Current action and preconditions to check: trajectory_clear

Your task: For each precondition in the list above, predict whether it will hold at this action.

Consider the current scene as observed from the mobile robot's camera, and analyze the predicted future states of all dynamic agents (e.g., people, animals, vehicles, or any moving entities) within the NEXT SECOND.

IMPORTANT: Only answer "very likely" if you are absolutely certain—based on strong, clear evidence—that a dynamic agent will violate the precondition in the predicted future state. Do NOT answer "very likely" for unlikely, ambiguous, or low-probability risks.

Ask yourself for each precondition: Is there a high probability, with clear and convincing evidence, that the predicted future states of any dynamic agent will interfere with the predicted future state of the currently executing action within the NEXT SECOND, causing that precondition to fail?

Assess the risk level based on these predictions. Use "likely" or "very likely" if motions create a clear risk of interference.

Use "neutral" or "improbable" if agents are nearby but their predicted paths are clearly diverging or non-conflicting.

Failure Risk Categories: "very improbable", "improbable", "neutral", "likely", "very likely"

Answer Format: Output ONLY the probability_of_failure value from these categories: "very improbable", "improbable", "neutral", "likely", "very likely"

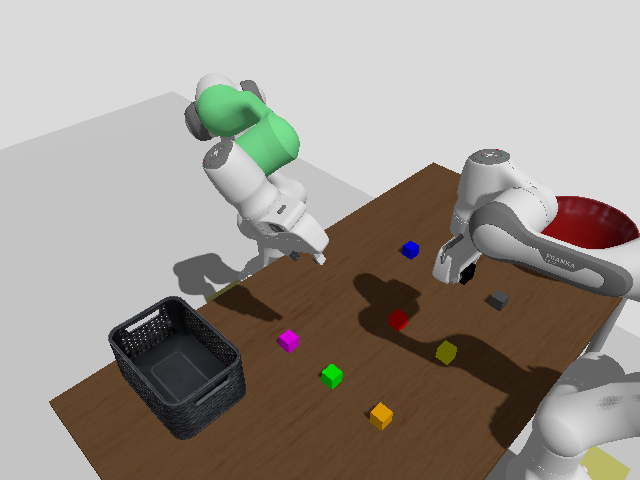

Answer: very improbable